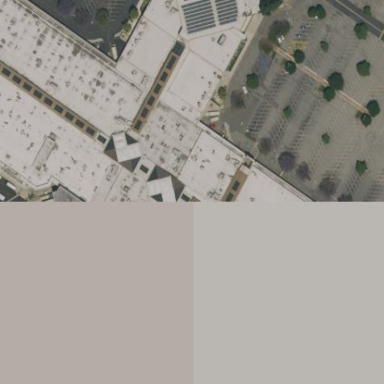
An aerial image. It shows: Part of the building is designated for retail.